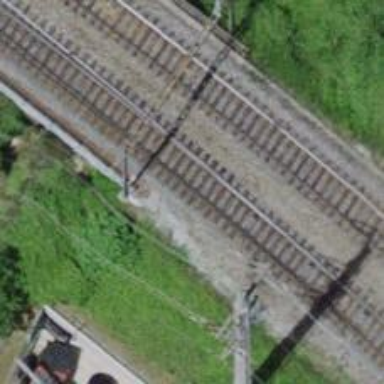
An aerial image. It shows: Railway switch.